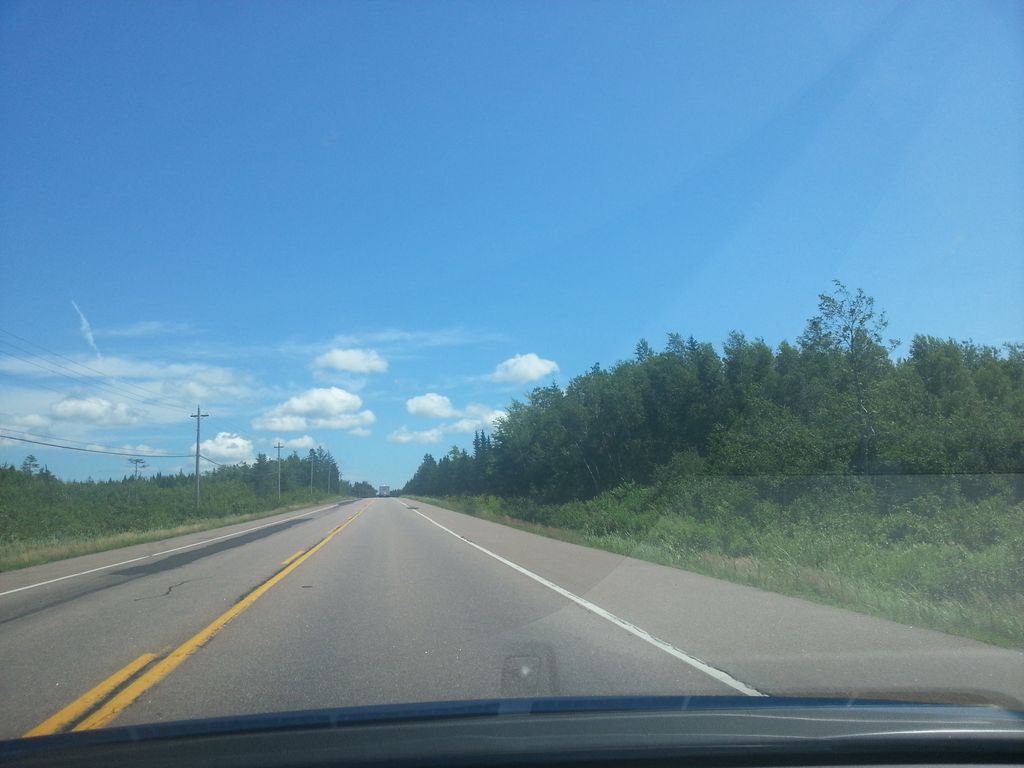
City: charlottetown